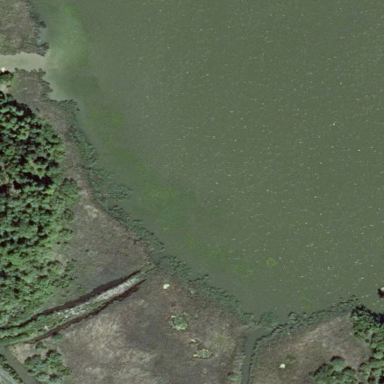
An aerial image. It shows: Wetland area.